Field crop: tomato
Growth stage: 2
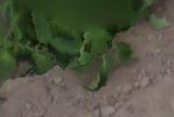
Species: tomato